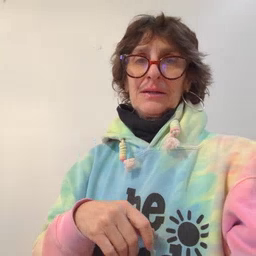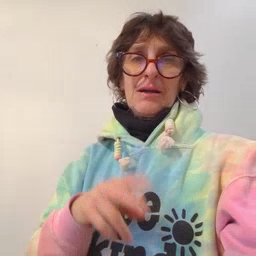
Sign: uncle